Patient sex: M
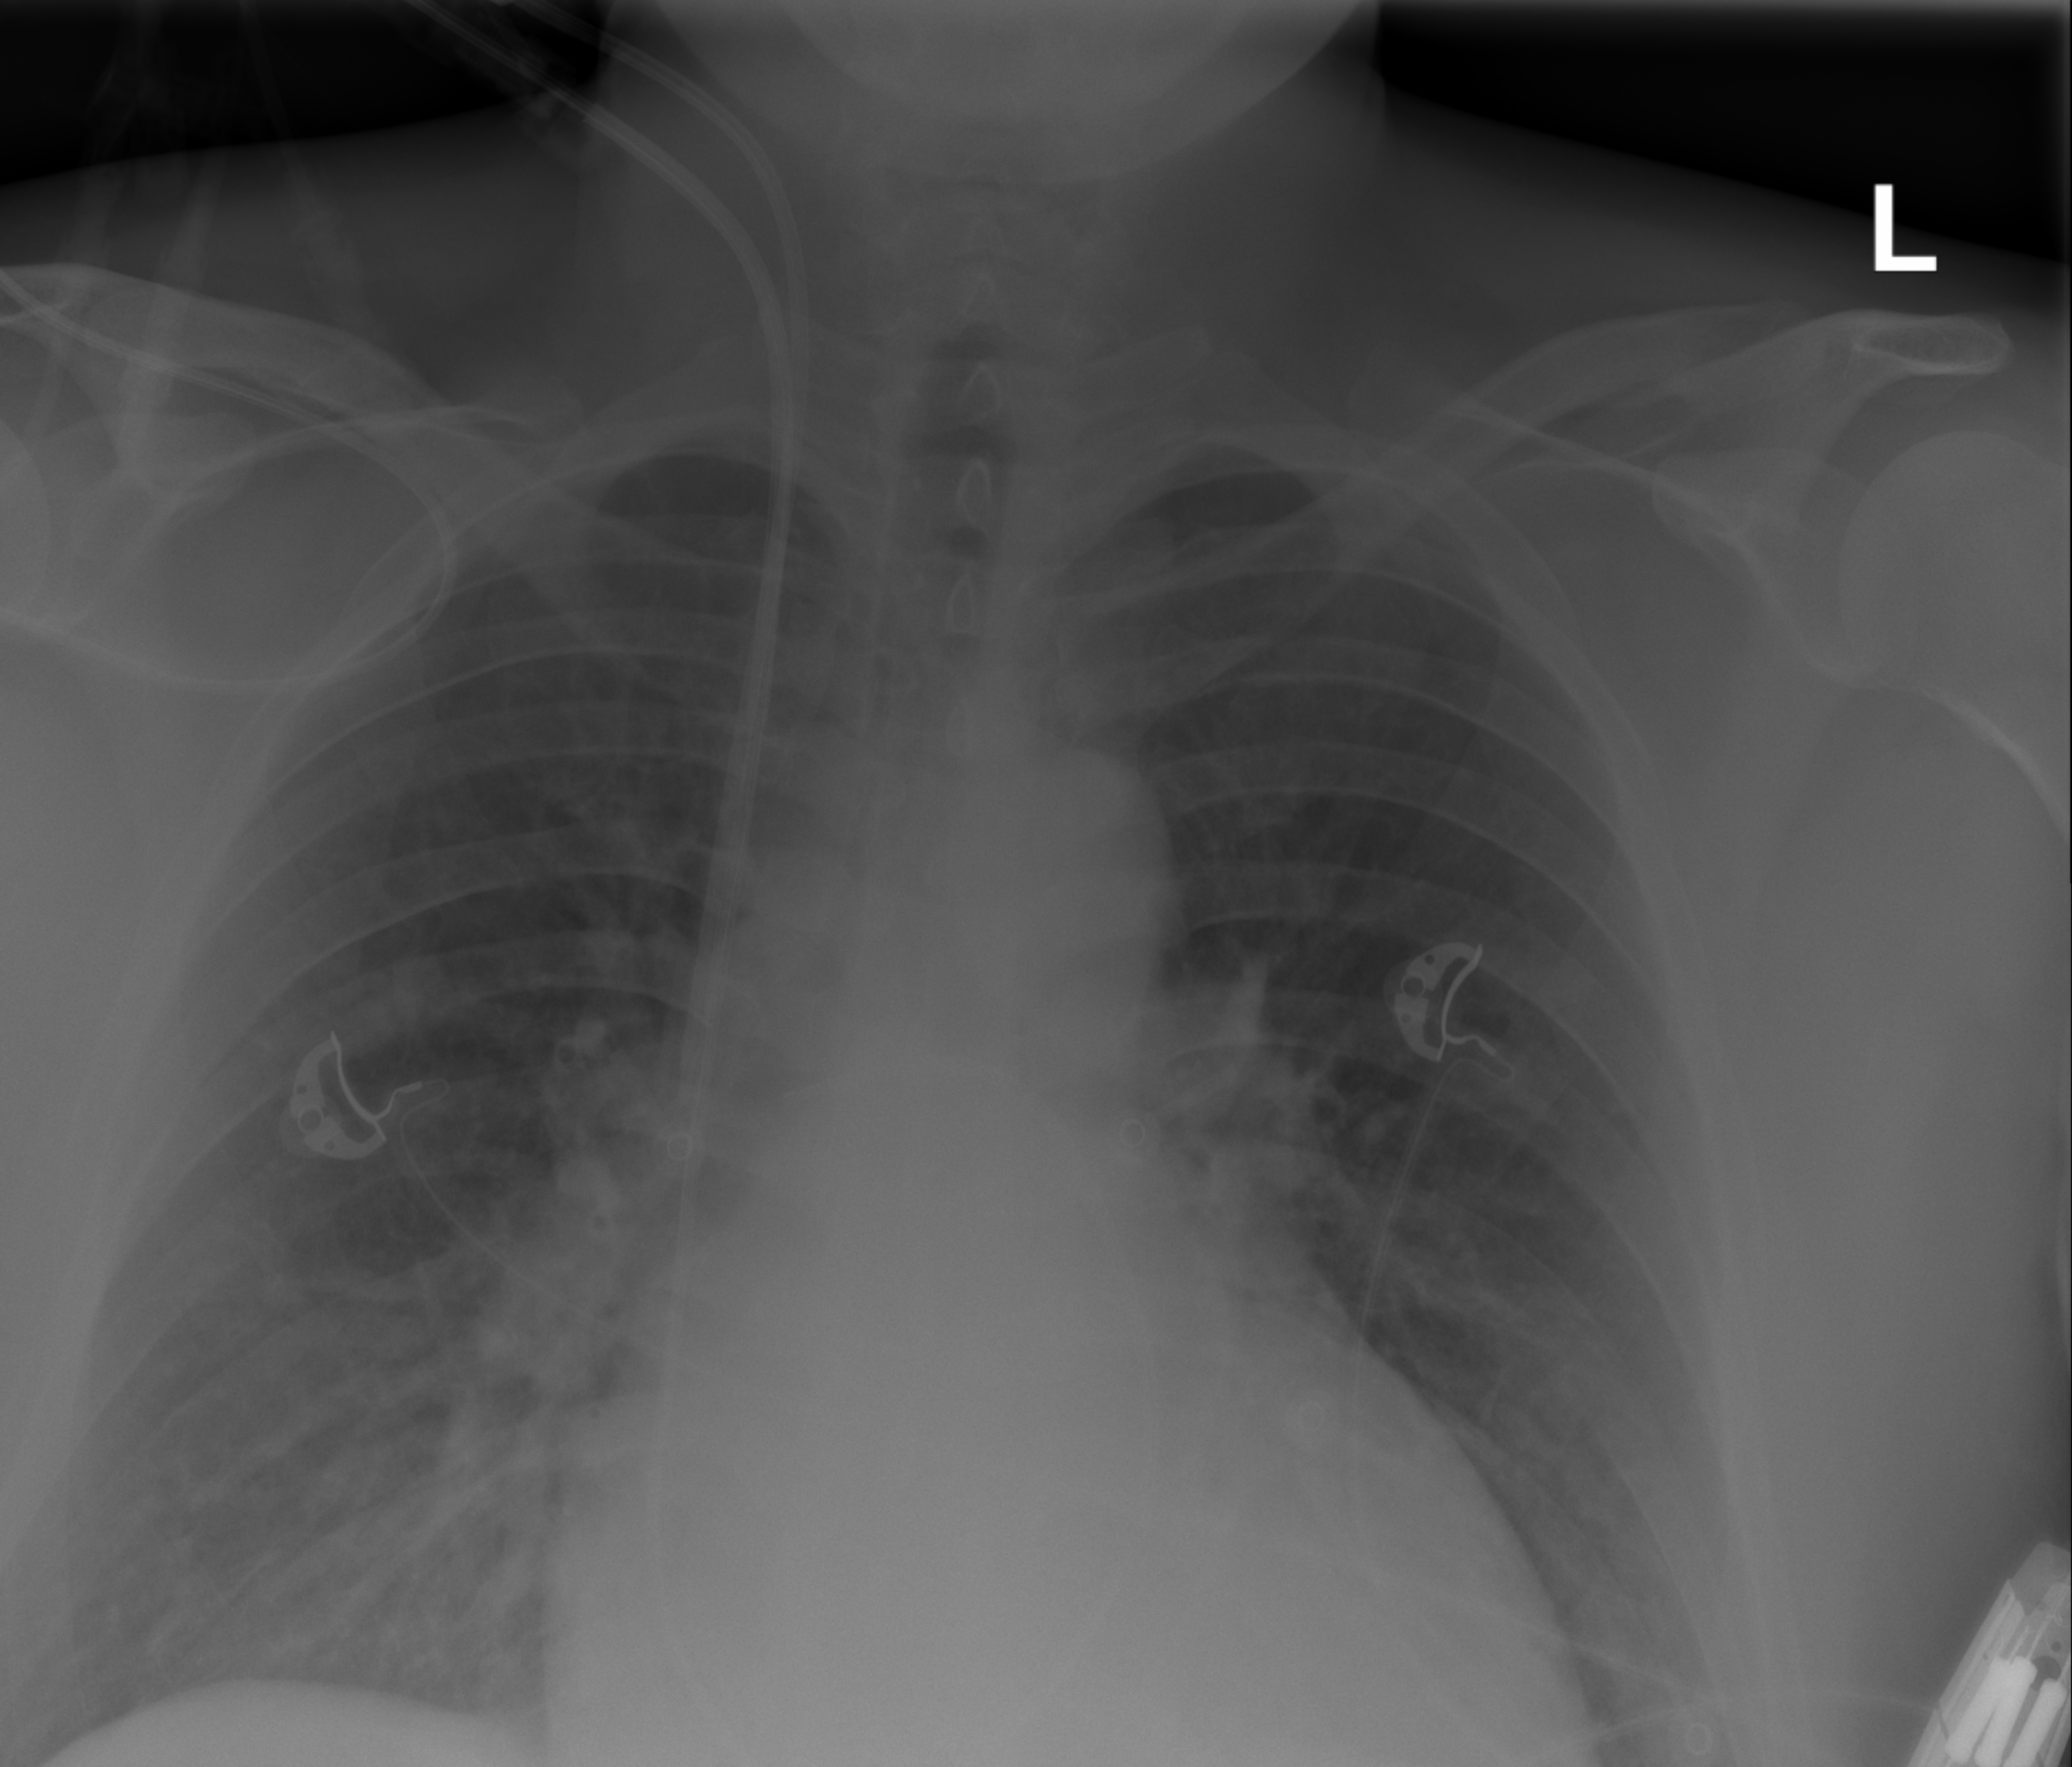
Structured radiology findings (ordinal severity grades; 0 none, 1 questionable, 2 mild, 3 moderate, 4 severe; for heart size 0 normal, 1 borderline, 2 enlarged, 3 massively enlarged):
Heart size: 2
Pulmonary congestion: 0
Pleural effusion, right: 0
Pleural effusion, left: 0
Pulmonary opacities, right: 2
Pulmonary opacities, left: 0
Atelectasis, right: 0
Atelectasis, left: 0